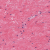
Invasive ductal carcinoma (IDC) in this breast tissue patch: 0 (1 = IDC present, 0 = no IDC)